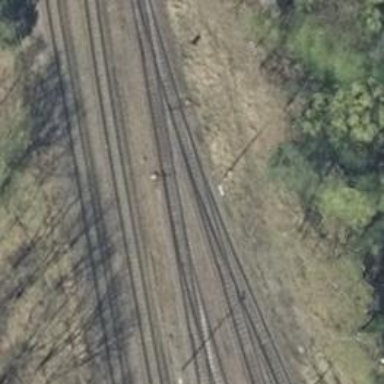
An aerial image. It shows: Railway switch.